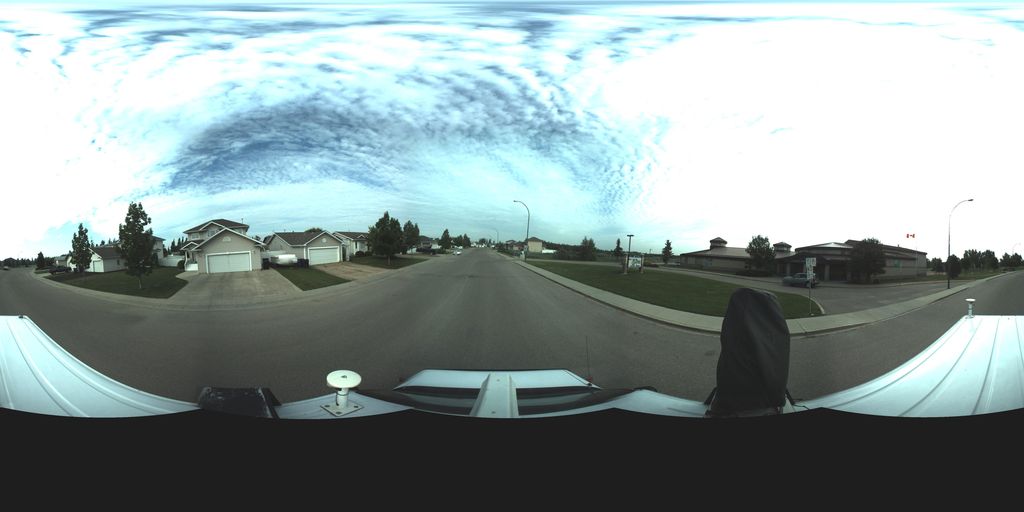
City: saskatoon